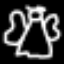
Label: angel